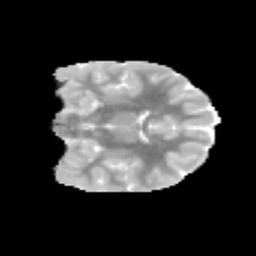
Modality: MD
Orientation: coronal
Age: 10
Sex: female
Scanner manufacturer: siemens
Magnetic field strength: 3 T
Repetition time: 3.8 s
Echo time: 0.07 s